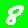
Digit: 8